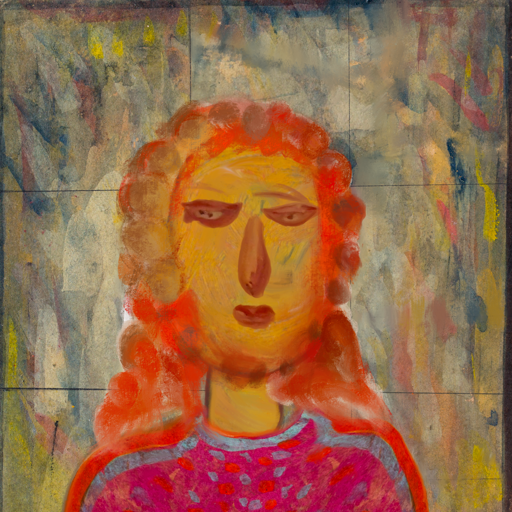
Background: GypsyMother, Head And Neck Front: After_Raid, Face Front: Pious_Lady, Bust: Sisters, Hair Front: Rupkatha, Head Accessory: Blank, Second Necklace: Blank, Necklace: Blank, Baby: Blank